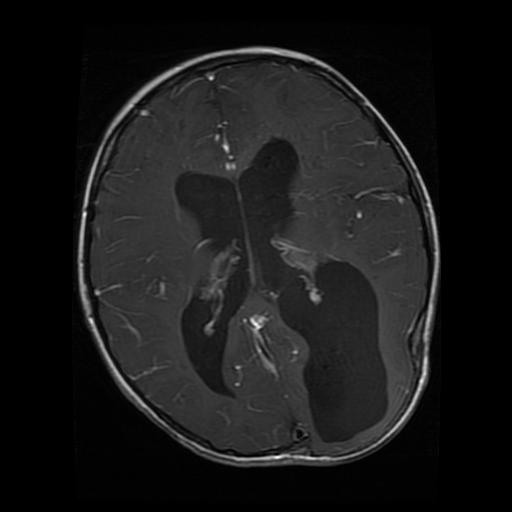
Label: glioma